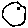
Label: moon